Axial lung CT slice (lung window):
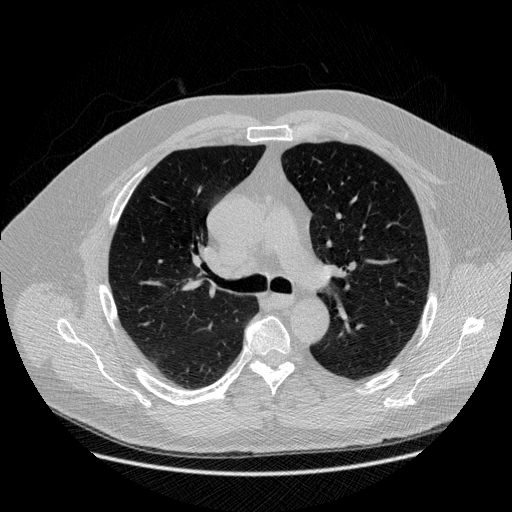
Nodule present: no